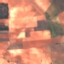
Land use / land cover class: PermanentCrop